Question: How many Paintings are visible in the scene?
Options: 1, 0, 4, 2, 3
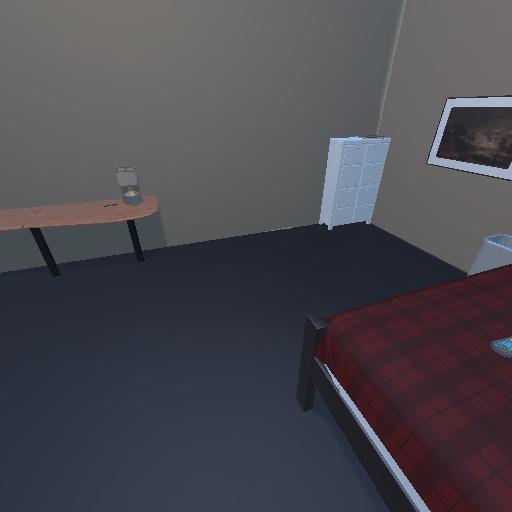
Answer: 1